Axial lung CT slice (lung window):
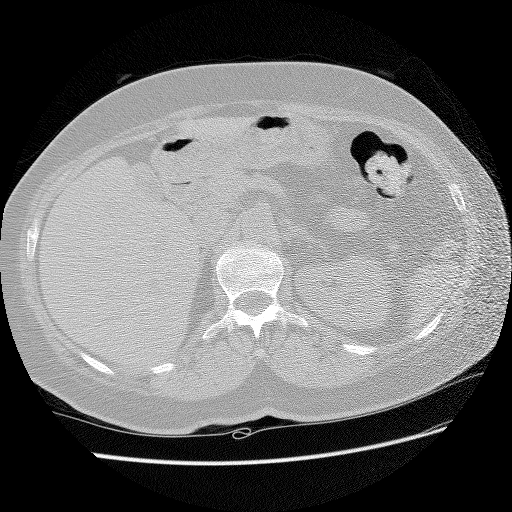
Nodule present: no